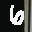
Label: 6